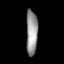
Tissue: lung
Cell type: Myeloid cells
Senescence score: 0.588
Nuclear area (px): 511
Mean DAPI intensity: 149.72